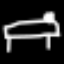
Label: bed